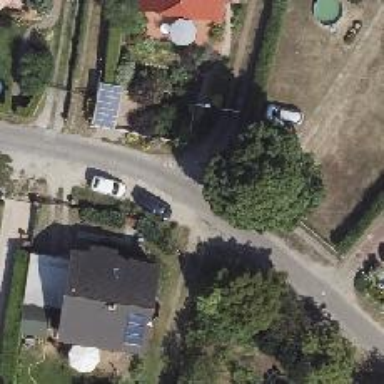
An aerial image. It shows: Asphalt road in residential area.